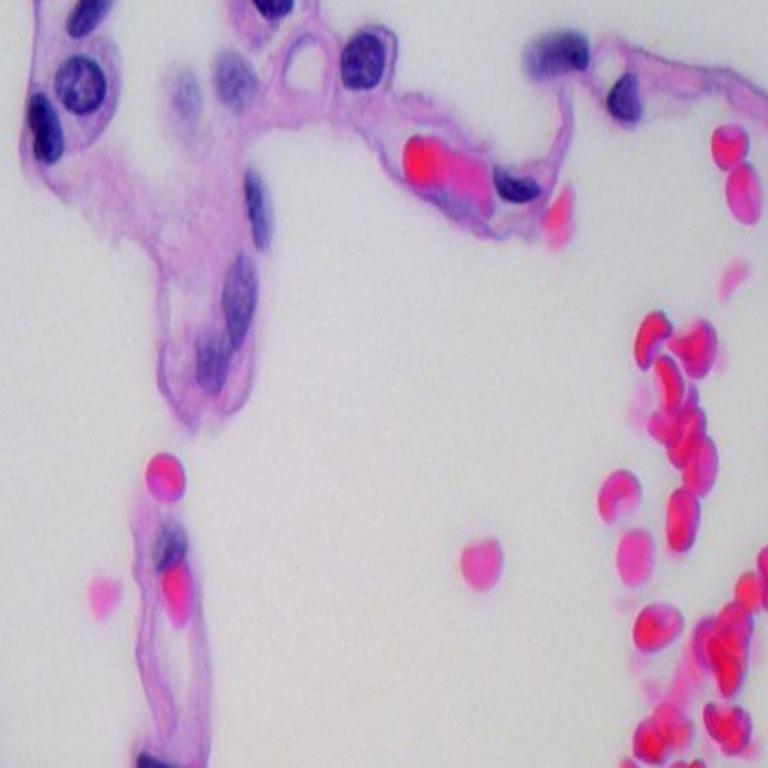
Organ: lung
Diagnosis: benign